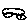
Label: car